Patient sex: F
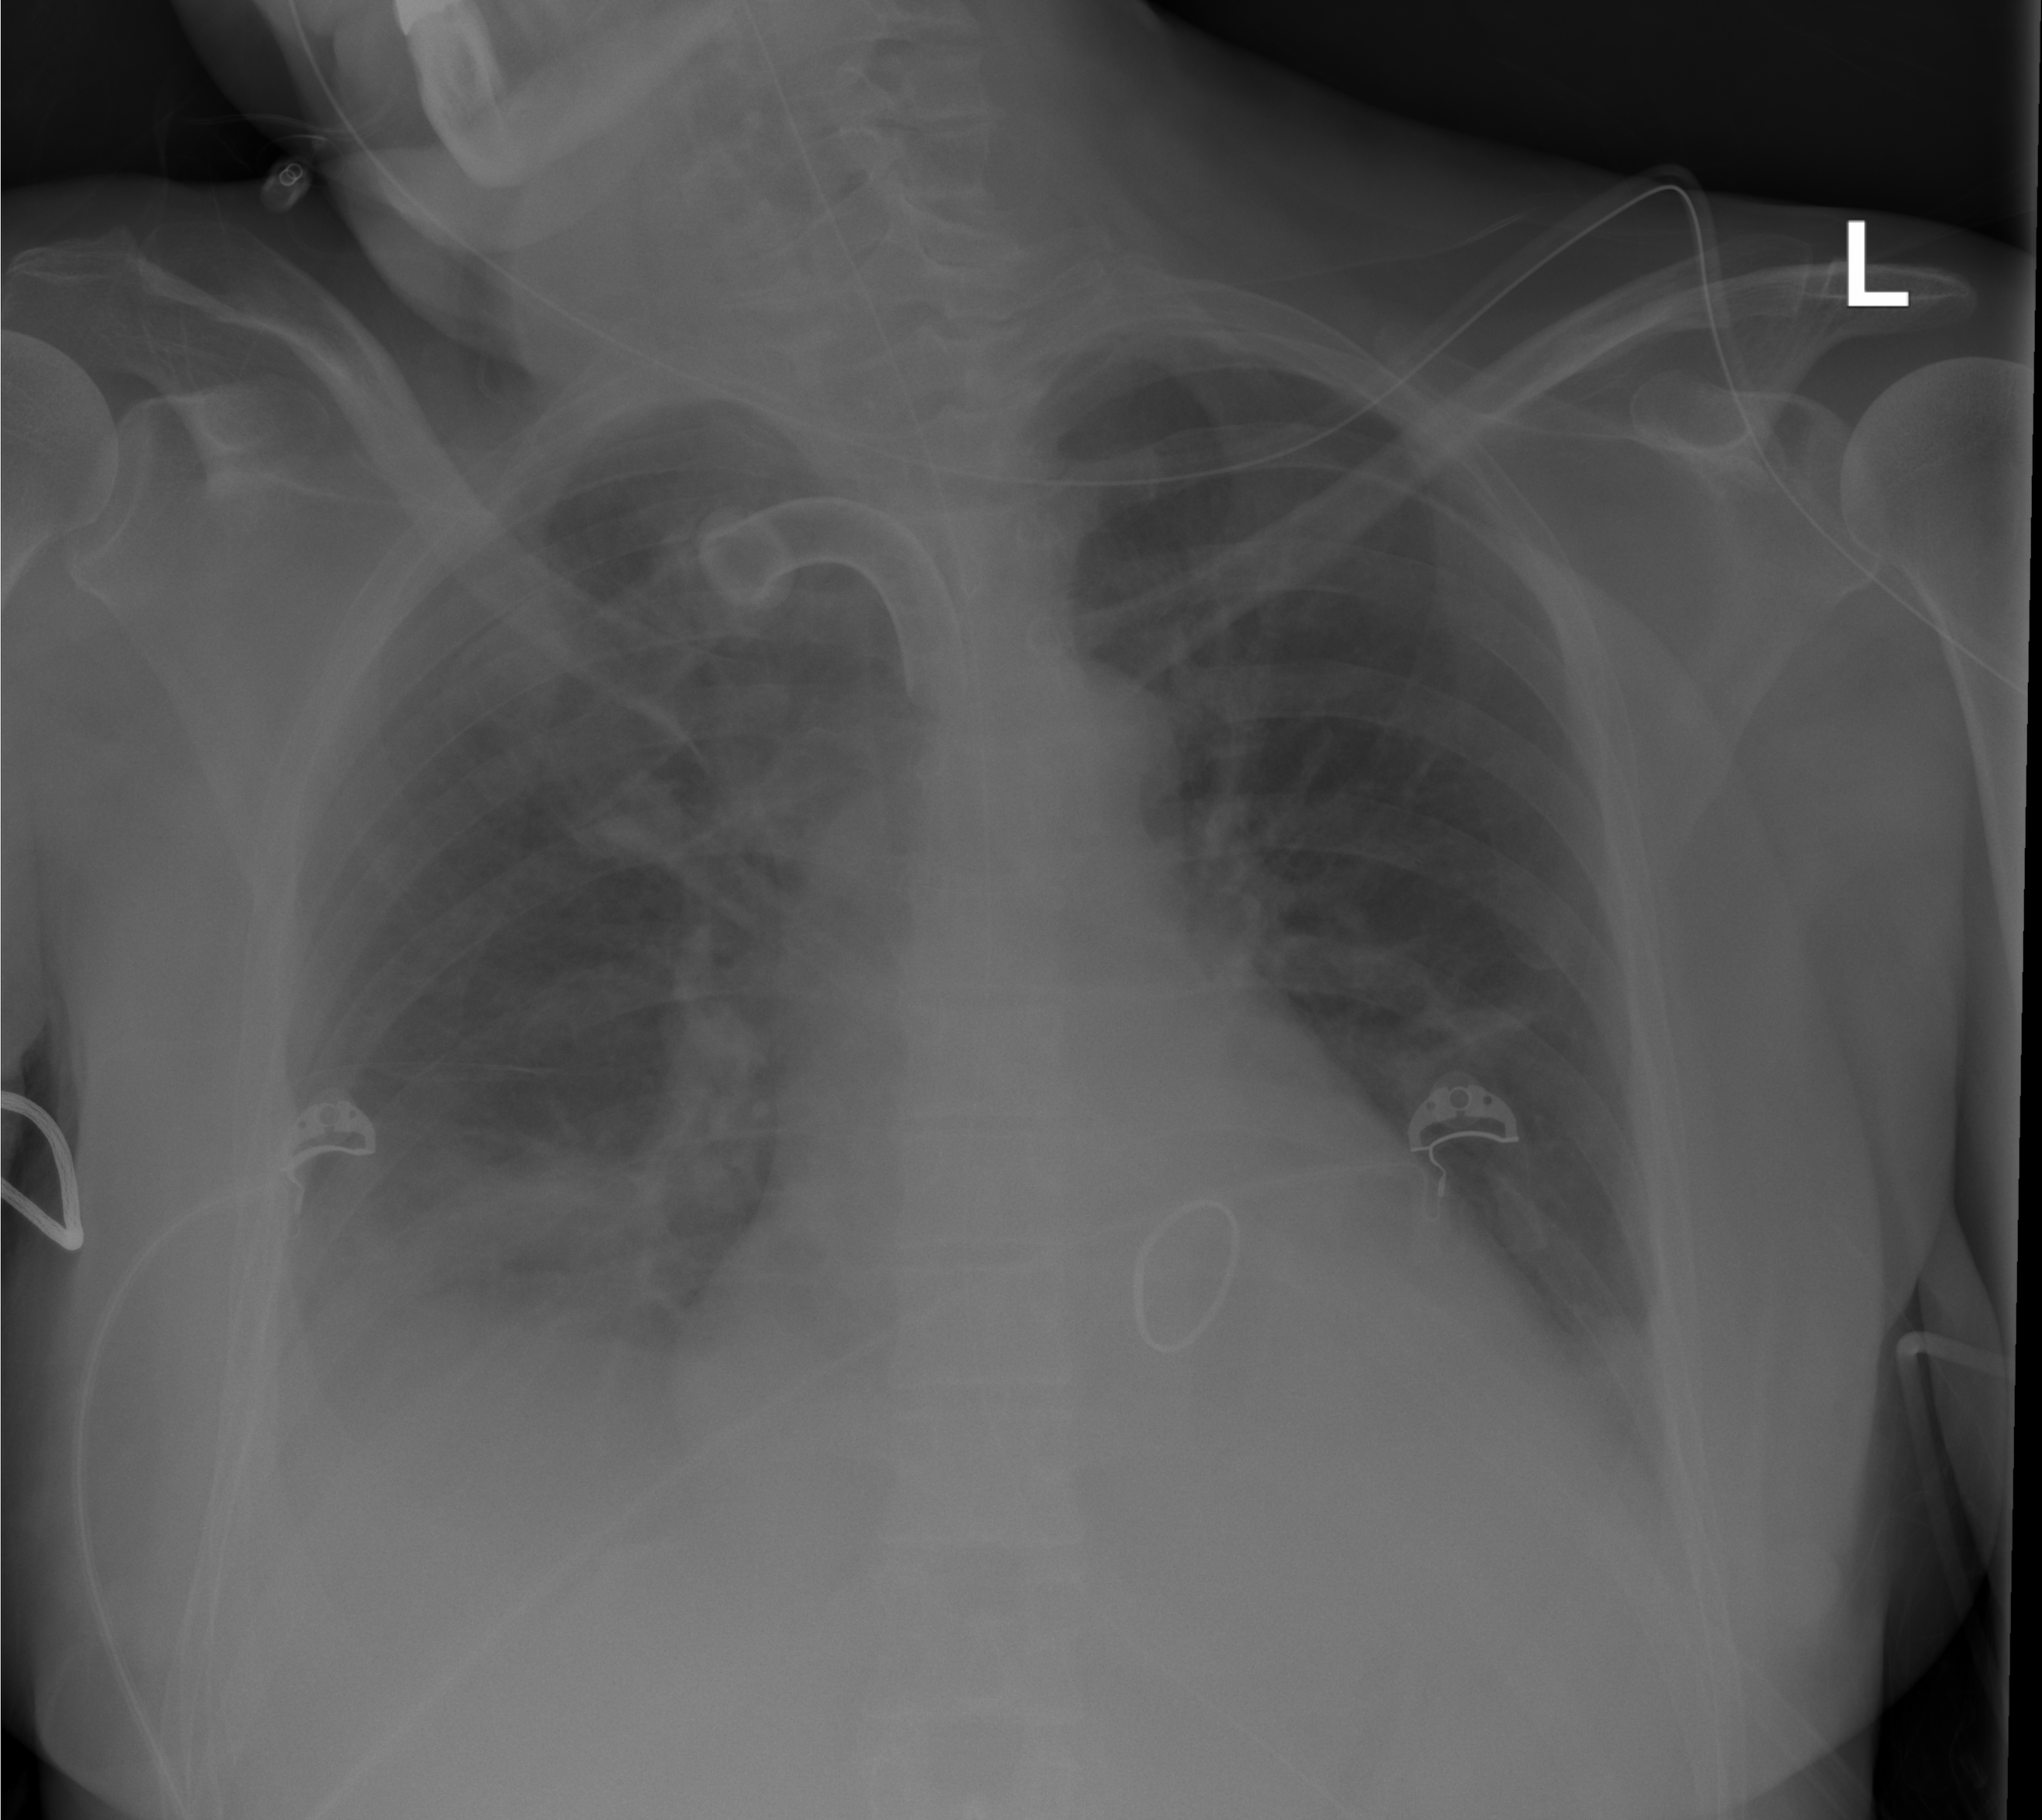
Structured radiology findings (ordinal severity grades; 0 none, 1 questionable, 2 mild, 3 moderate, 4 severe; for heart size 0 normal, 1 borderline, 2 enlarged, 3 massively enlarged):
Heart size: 1
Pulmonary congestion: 2
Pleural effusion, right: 2
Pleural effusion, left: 2
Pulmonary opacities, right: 2
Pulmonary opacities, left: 0
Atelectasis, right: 2
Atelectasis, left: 2